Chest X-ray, AP view. Patient: 16 years old, sex F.
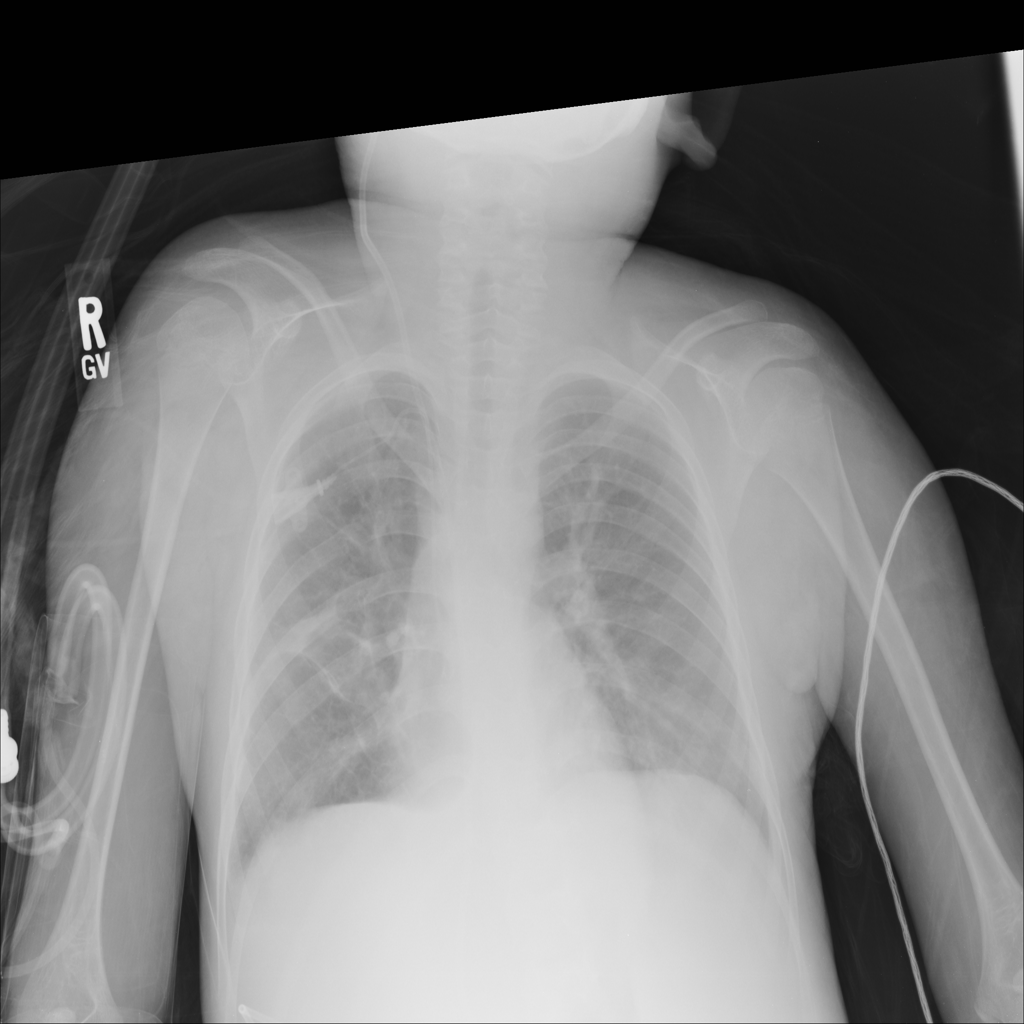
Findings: Effusion